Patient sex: M
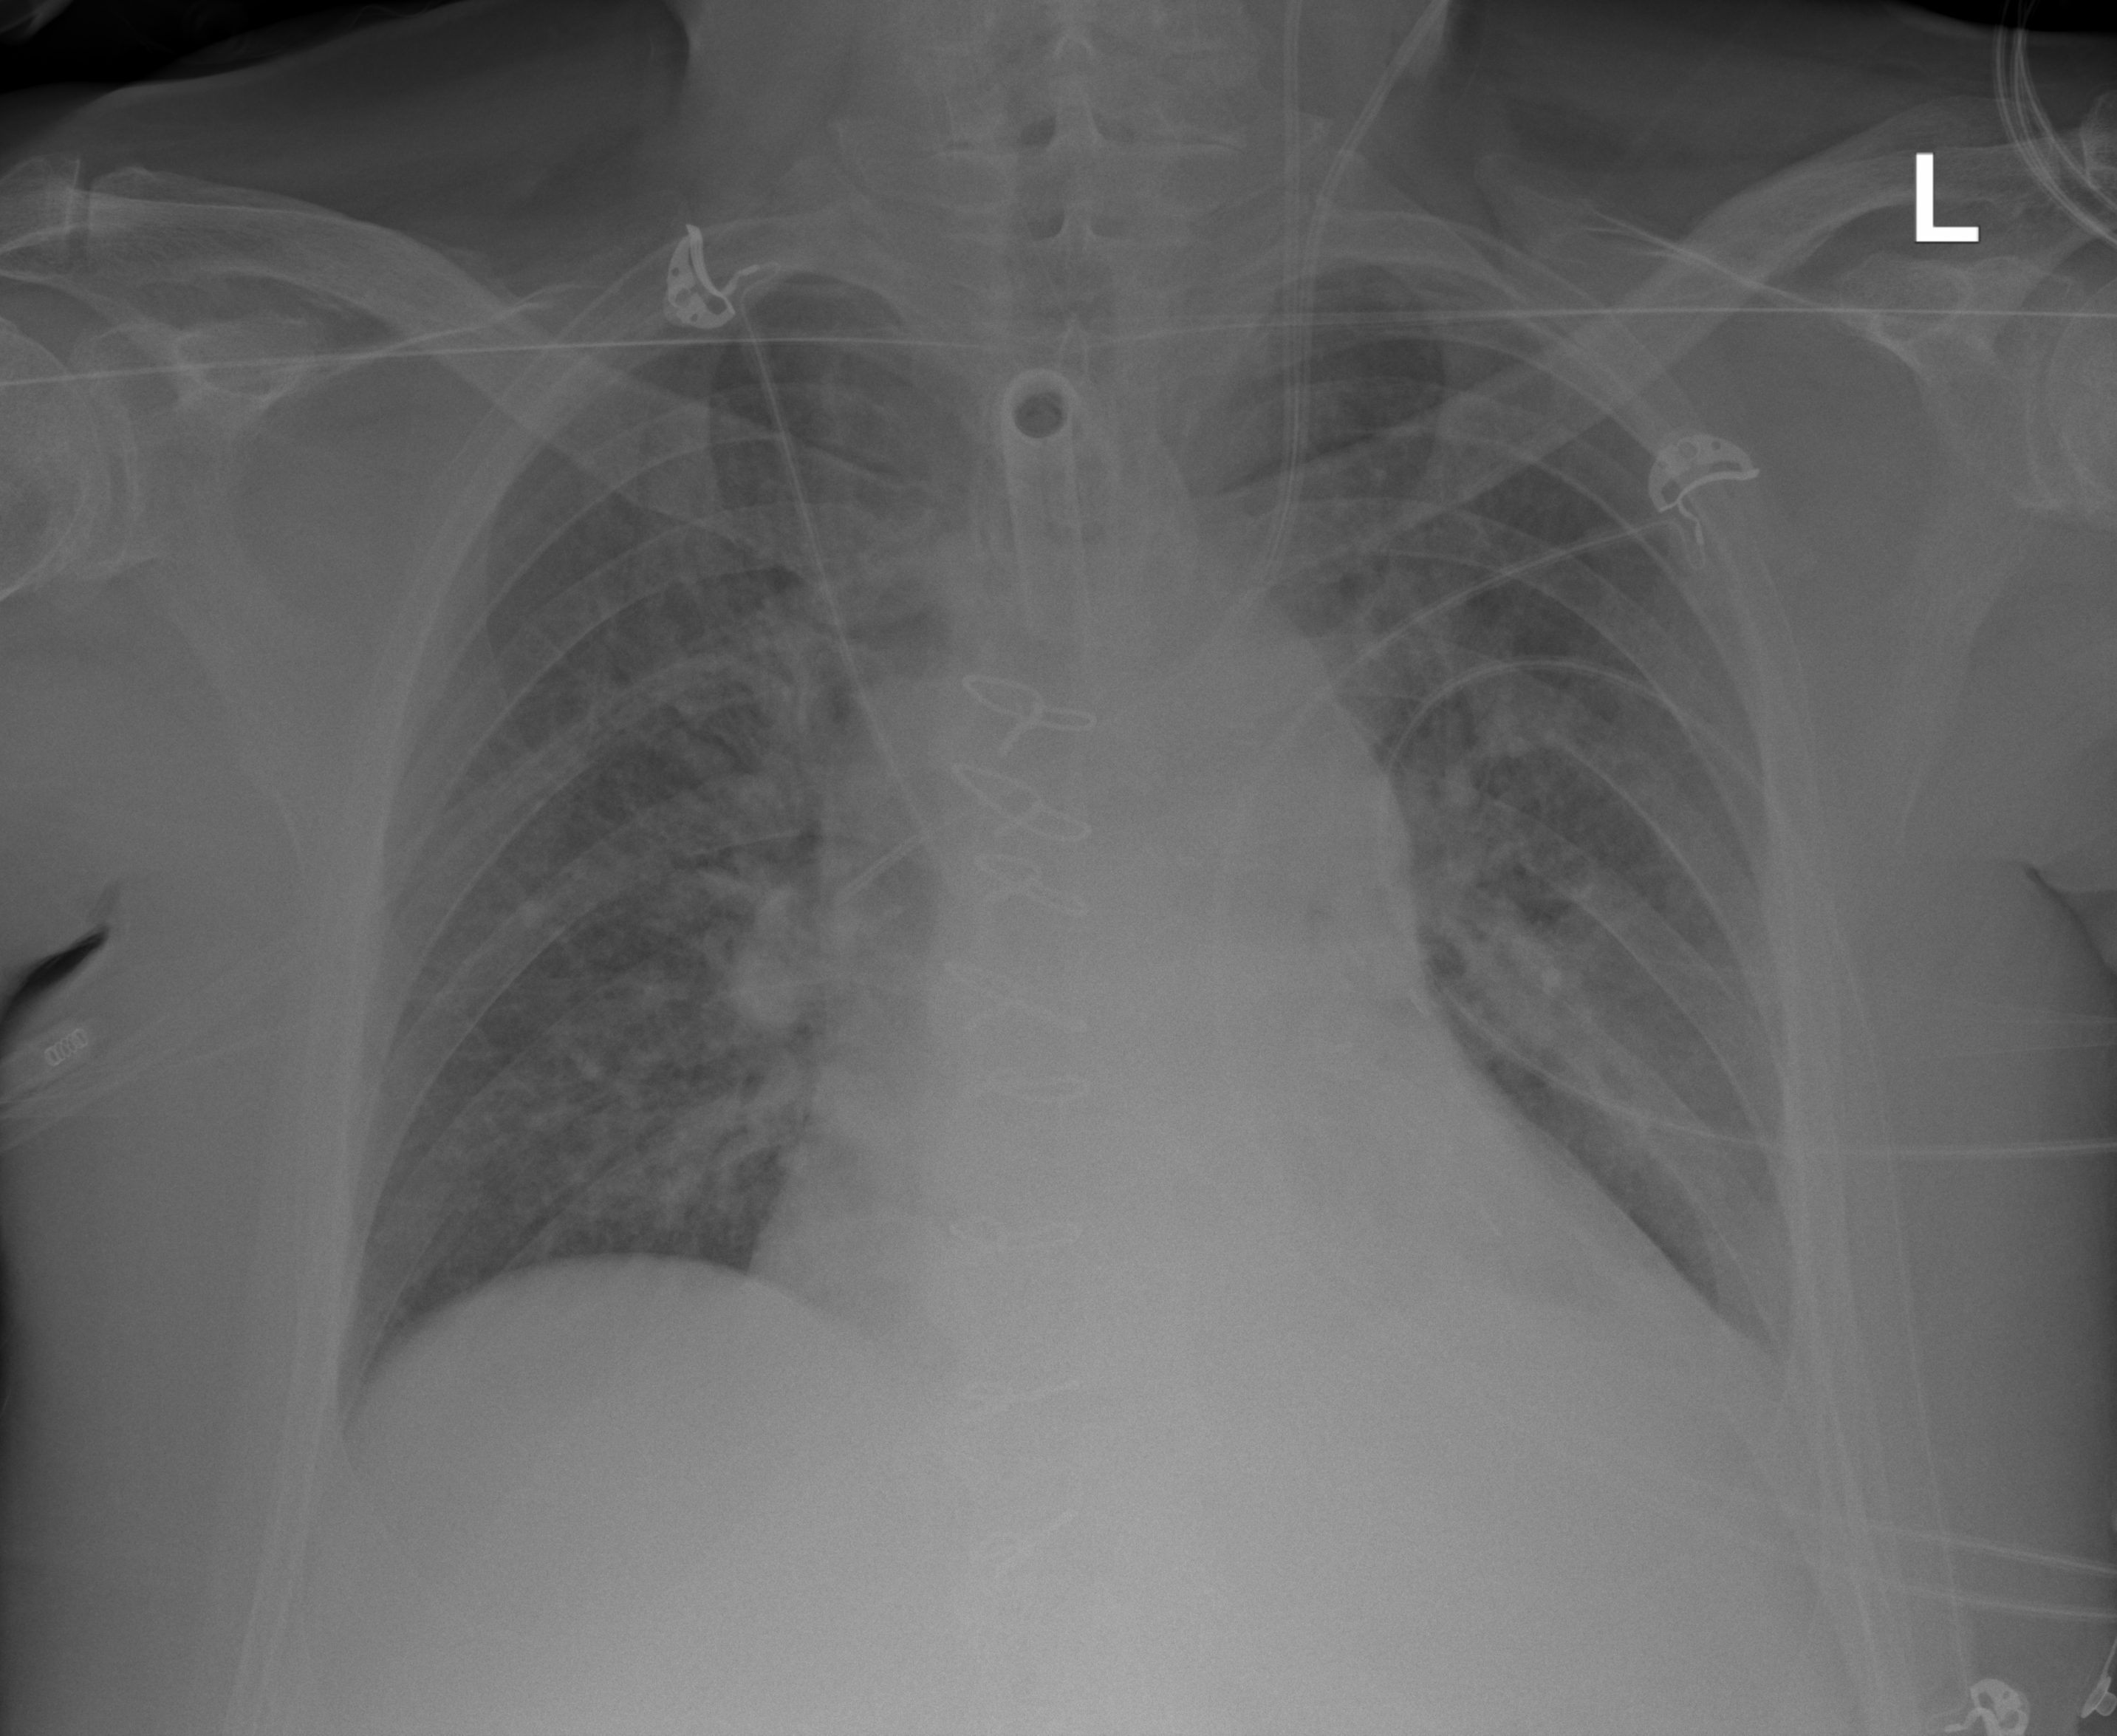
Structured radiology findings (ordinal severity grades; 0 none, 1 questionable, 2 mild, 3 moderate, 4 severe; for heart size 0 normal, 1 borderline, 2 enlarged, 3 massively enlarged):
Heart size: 2
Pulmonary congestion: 2
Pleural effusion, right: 0
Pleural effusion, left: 2
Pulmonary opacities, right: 0
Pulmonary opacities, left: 0
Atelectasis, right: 0
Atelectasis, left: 2